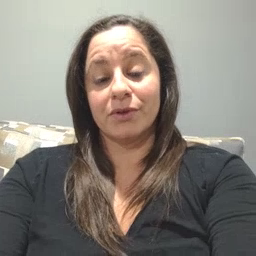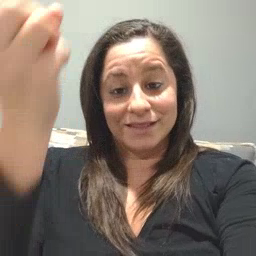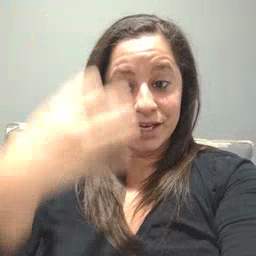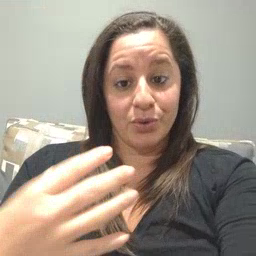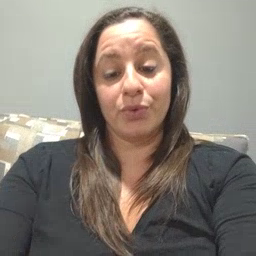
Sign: shower